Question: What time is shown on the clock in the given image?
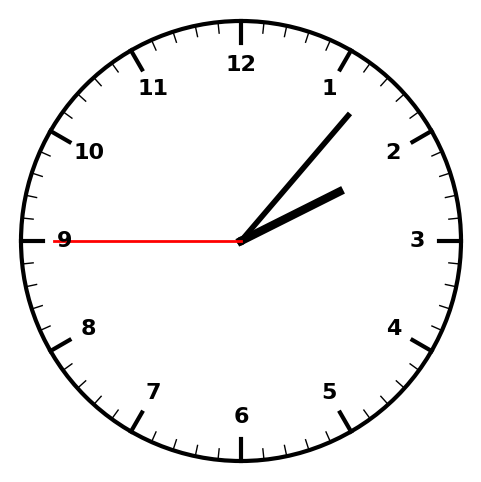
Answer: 02:06:45